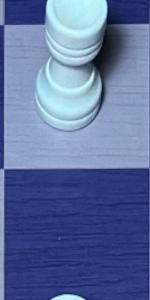
Label: Empty